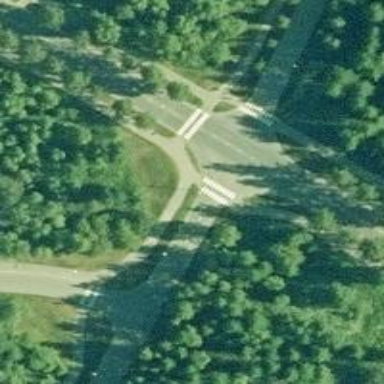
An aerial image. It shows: Marked road crossing.